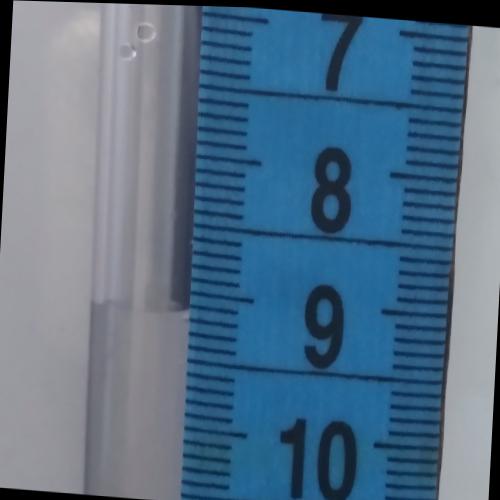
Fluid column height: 9.1 cm